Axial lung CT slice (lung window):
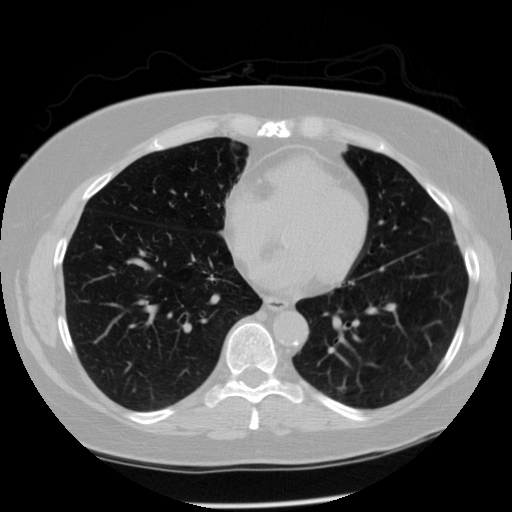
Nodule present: no